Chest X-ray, PA view. Patient: 49 years old, sex F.
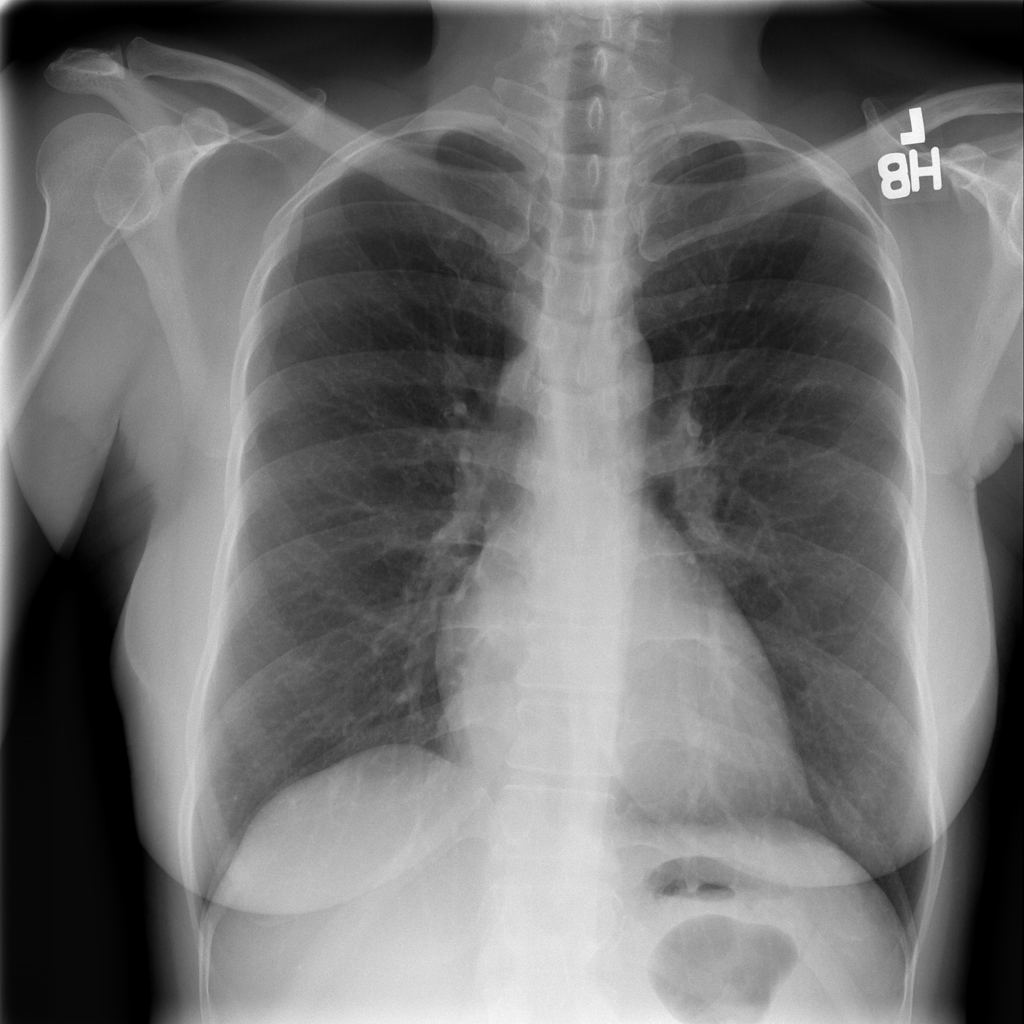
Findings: Infiltration